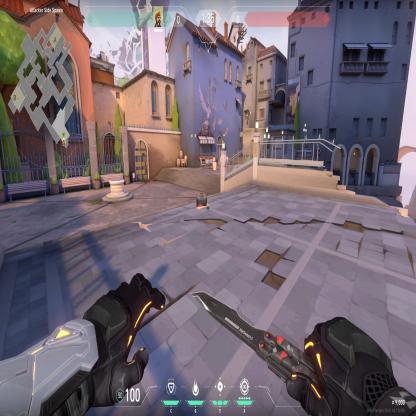
Label: dropped spike